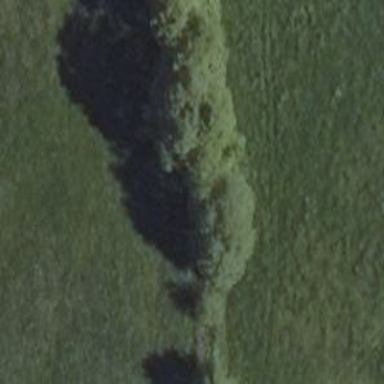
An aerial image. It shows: Row of trees in natural setting.